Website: crate-barrel
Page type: address-validator
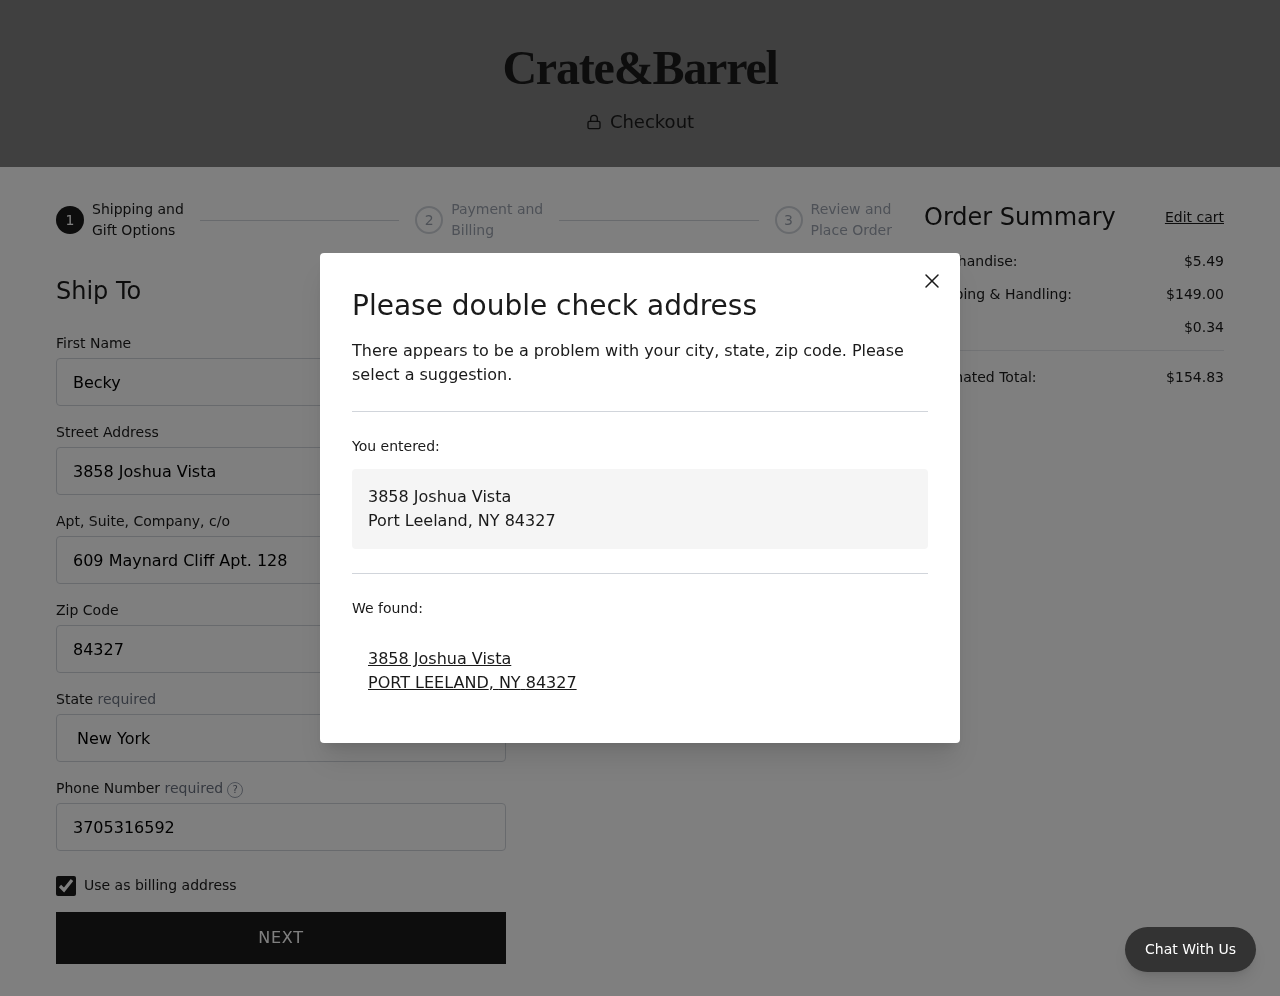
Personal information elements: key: PII_CITY
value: Port Leeland
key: PII_CITY
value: PORT LEELAND
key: PII_FIRSTNAME
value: Becky
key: PII_PHONE
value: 3705316592
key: PII_POSTCODE
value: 84327
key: PII_STATE
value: New York
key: PII_STATE_ABBR
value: NY
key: PII_STREET
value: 3858 Joshua Vista
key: PII_STREET2
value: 609 Maynard Cliff Apt. 128
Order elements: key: ORDER_SUBTOTAL
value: $5.49
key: ORDER_SHIPPING_COST
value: $149.00
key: ORDER_TAX
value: $0.34
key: ORDER_TOTAL
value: $154.83